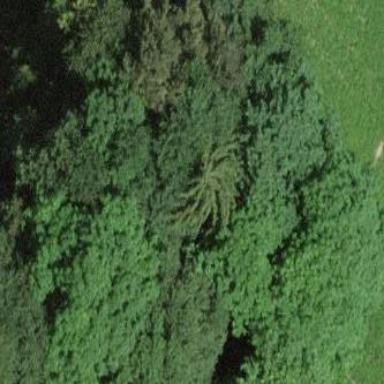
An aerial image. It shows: Forest area.